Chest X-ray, AP view. Patient: 58 years old, sex M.
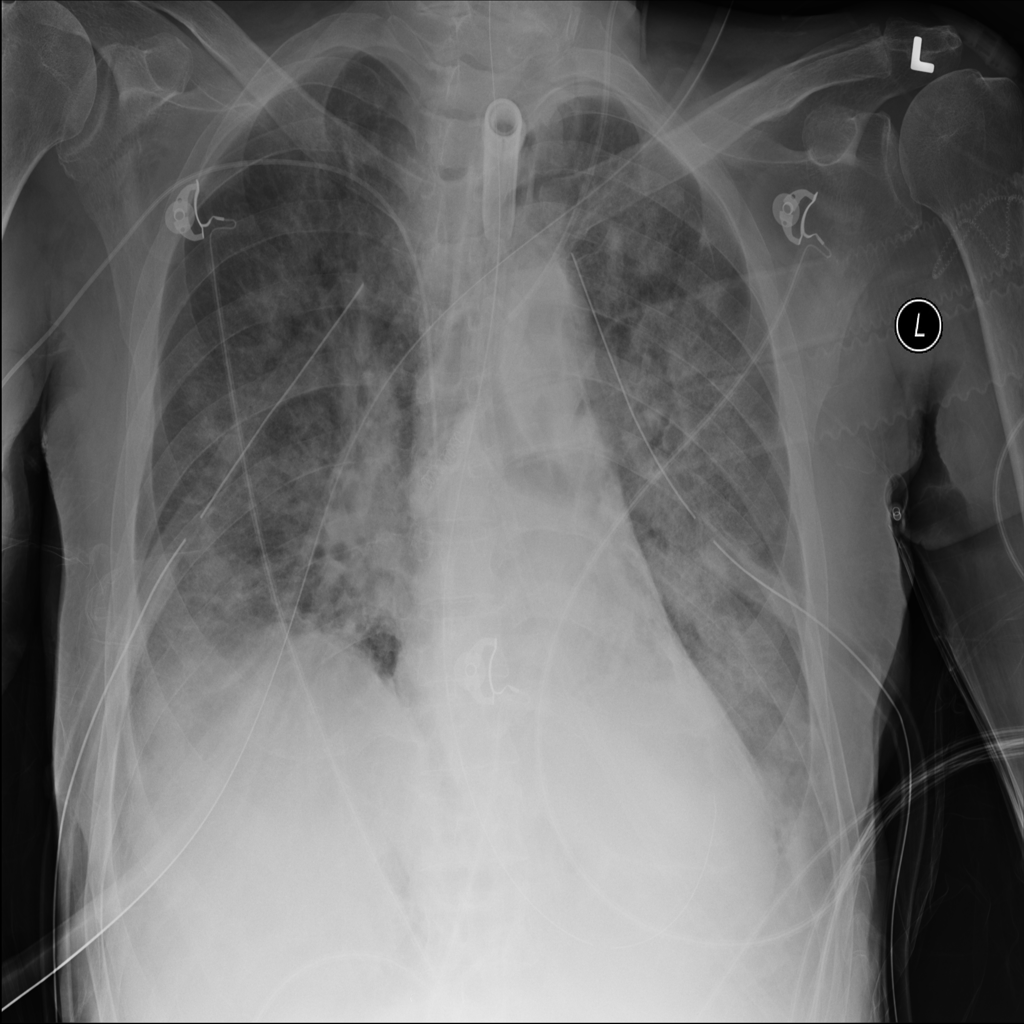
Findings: Infiltration